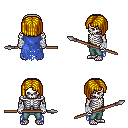
a pixel art fantasy rpg character, male body template, skeleton, blue tattered cape, teal pants, blonde pageboy hairstyle, white cloth bandages, spear, four views (front, back, left, right), 2x2 character sprite sheet, small pixel art, hard edges, no anti-aliasing